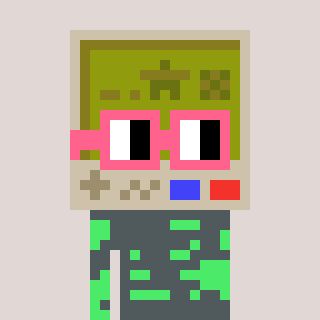
a pixel art character with square pink glasses, a gameboy-shaped head and a teal-colored body on a warm background